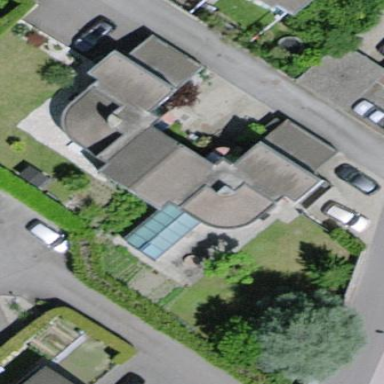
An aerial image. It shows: Semi-detached house.